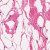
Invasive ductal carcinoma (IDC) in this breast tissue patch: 0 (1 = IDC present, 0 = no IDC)